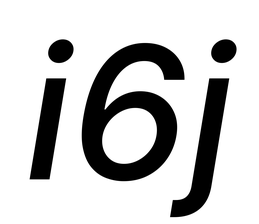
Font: Inter-Italic_Medium_Italic